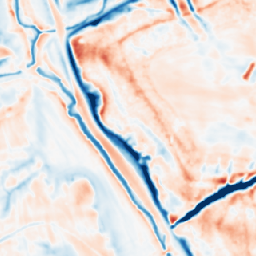
Category: multiscale
Decomposition family: dog_multiscale
Decomposition parameters: sigma_ratio: 1.6
n_scales: 4
base_sigma: 1
Upsampling method: nearest
Upsampling parameters: scale: 8
Upsampling scale: 8